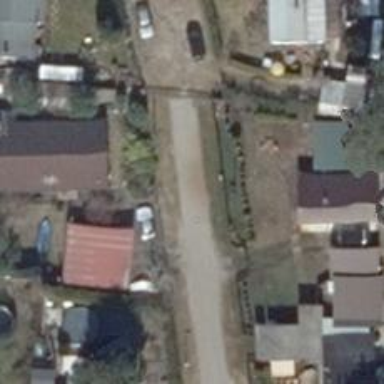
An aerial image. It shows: Grassy residential road.